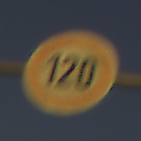
Verkehrszeichen: Geschwindigkeit120
Umgebung: Outdoor, RoadRail
Tageszeit: SunriseSunset
Wetter: PartlyCloudy
Licht: Natural
Jahreszeit: NotSpecified
Kontrast: HighContrast